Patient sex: M
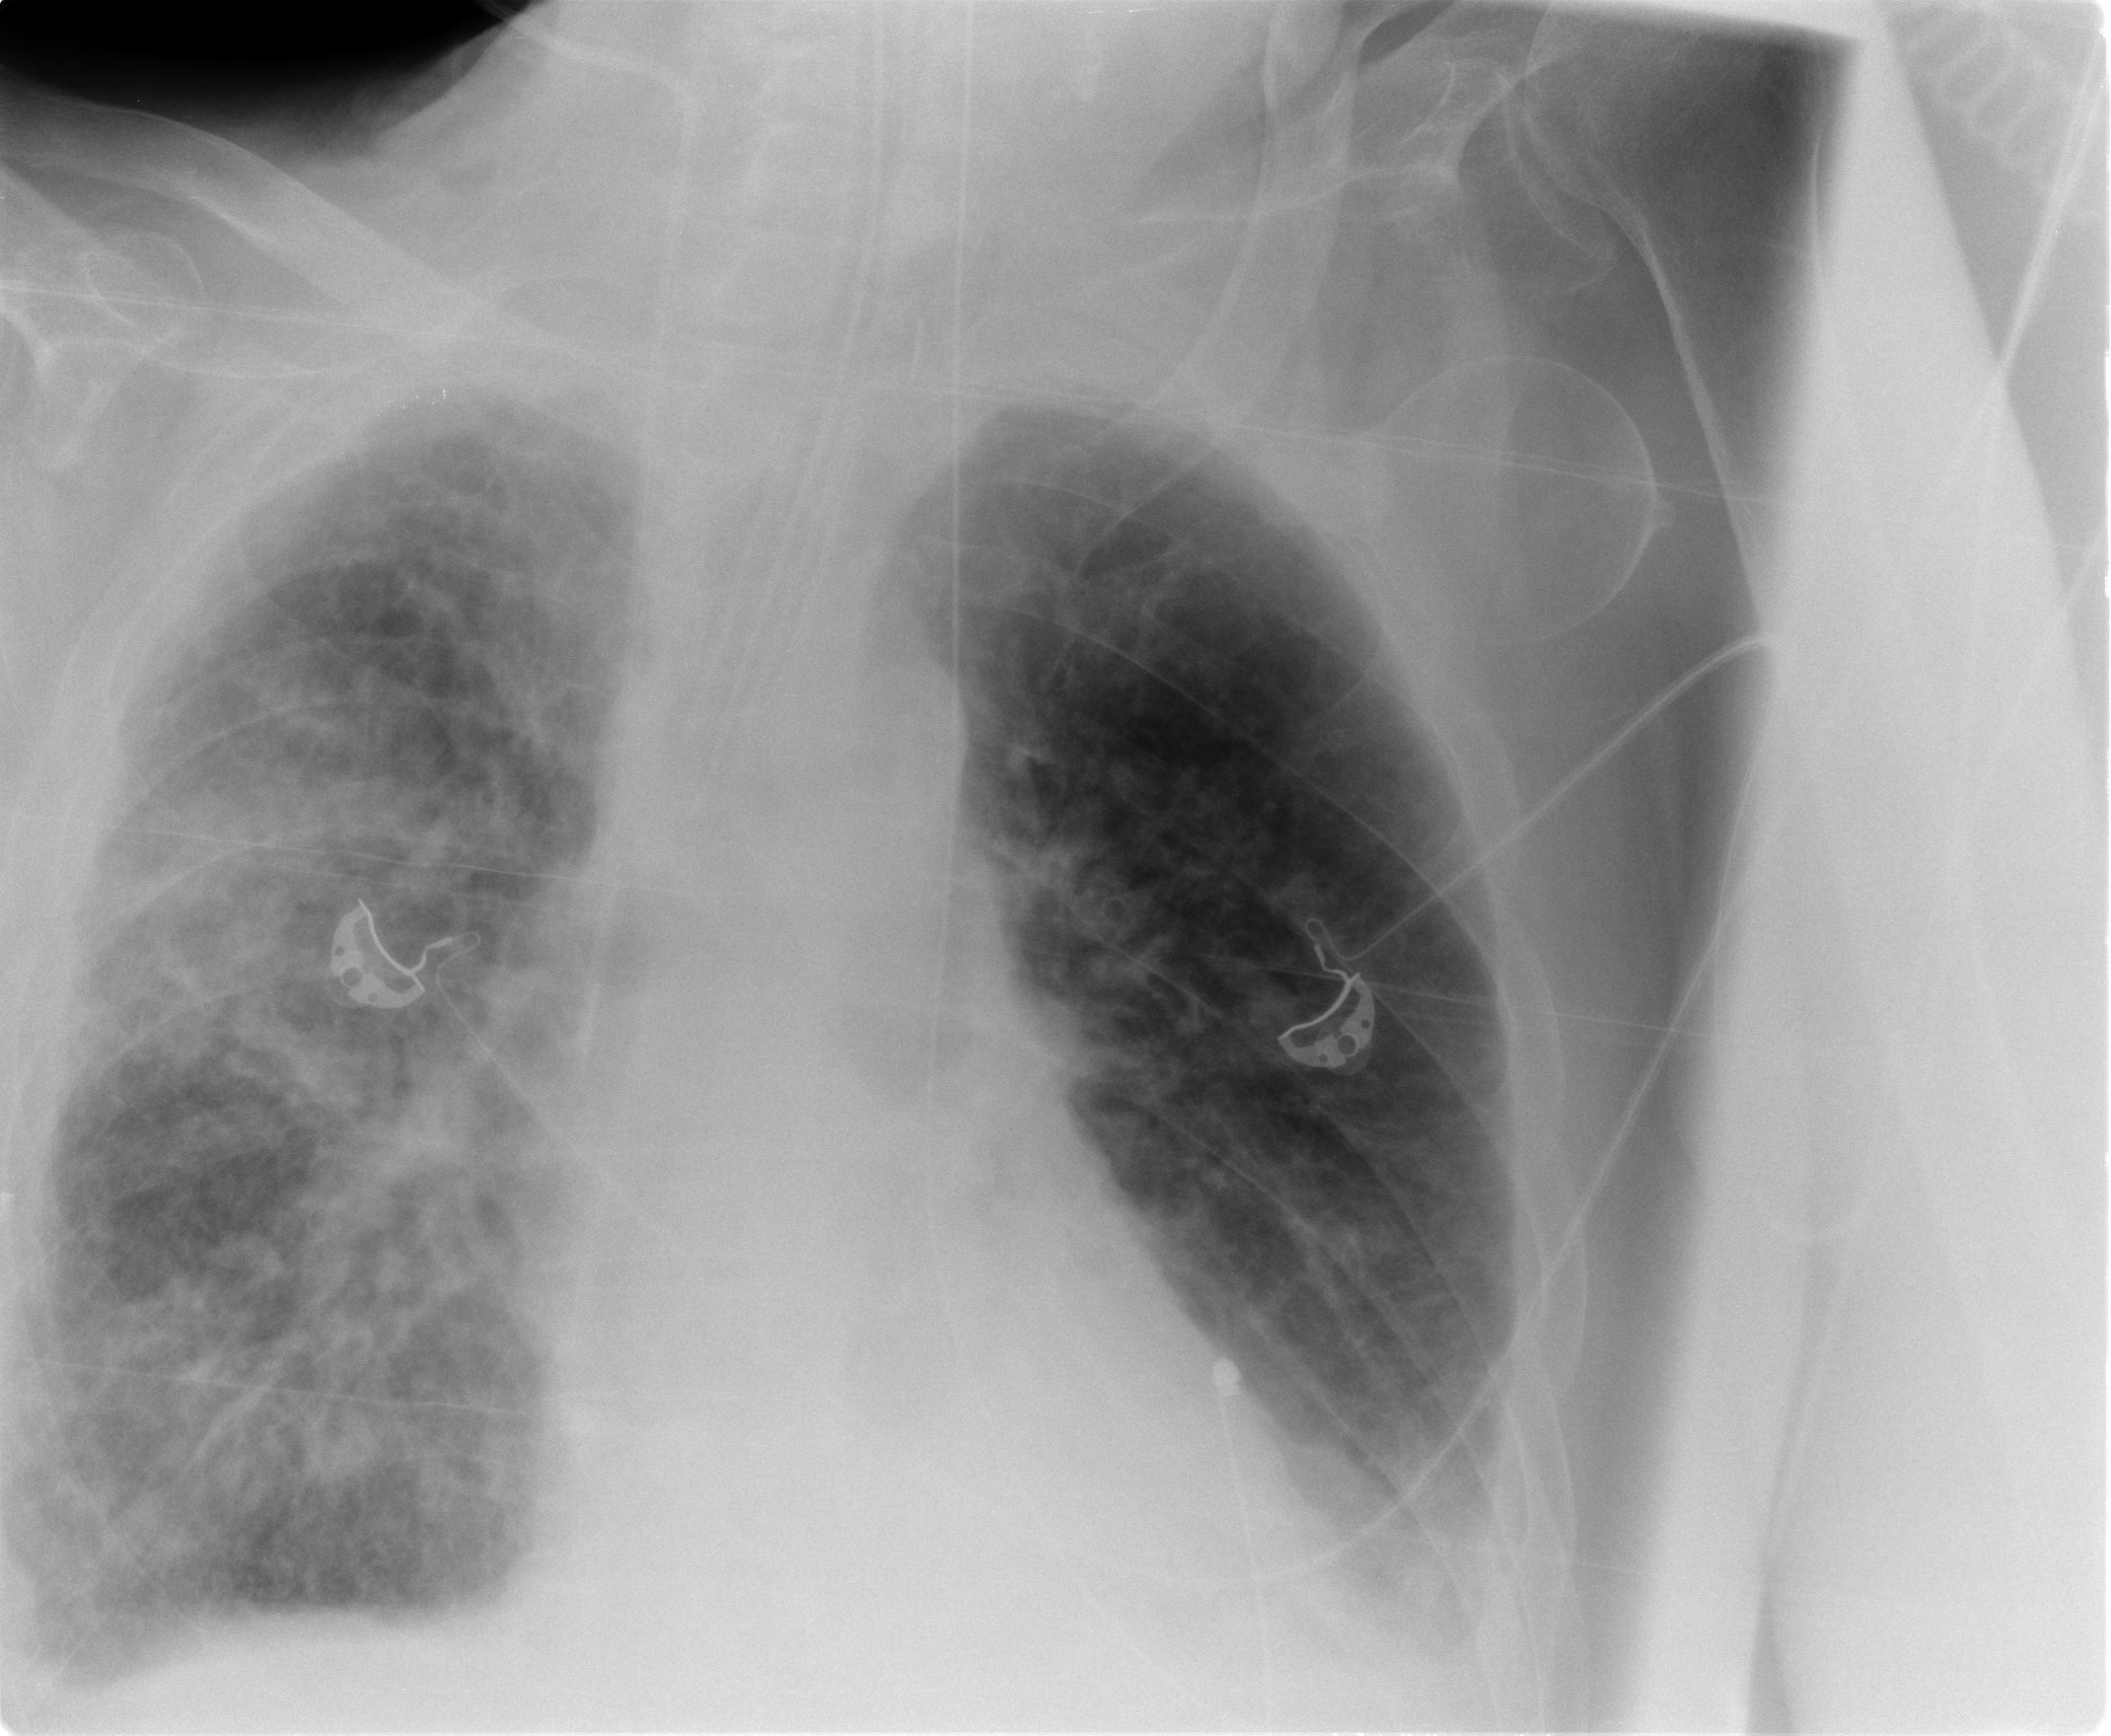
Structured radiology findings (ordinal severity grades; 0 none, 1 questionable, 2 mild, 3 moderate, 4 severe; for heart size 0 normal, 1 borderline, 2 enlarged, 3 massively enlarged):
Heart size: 0
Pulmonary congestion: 0
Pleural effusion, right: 2
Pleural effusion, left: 2
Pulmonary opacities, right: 3
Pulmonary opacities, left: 1
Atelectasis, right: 2
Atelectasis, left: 1